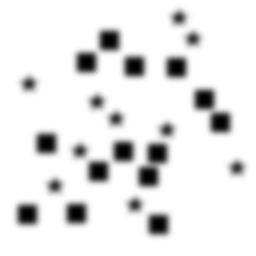
Squares: 14
Triangles: 0
Stars: 10
Total shapes: 24